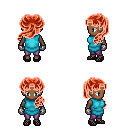
a pixel art fantasy rpg character, female body template, human, dark skin, teal tunic, magenta pants, red princess hairstyle, metal gloves, ghillies, four views (front, back, left, right), 2x2 character sprite sheet, small pixel art, hard edges, no anti-aliasing